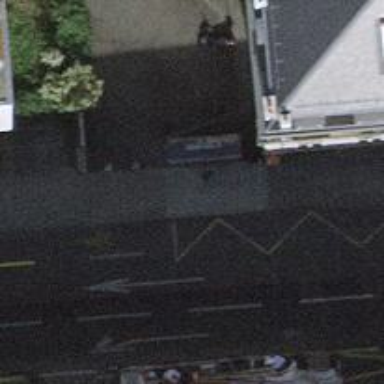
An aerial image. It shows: Bollard barrier.